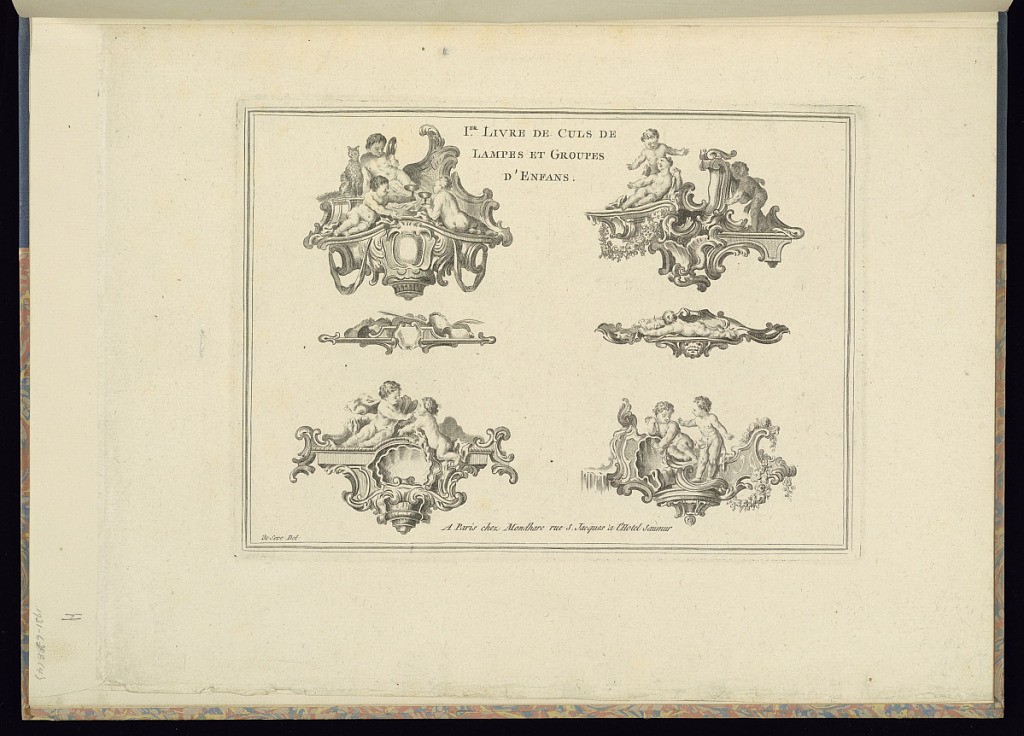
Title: Title Page
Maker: Jacques de Sève, French, active 1742 – 1788
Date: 1759–80
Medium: Etching and engraving on laid paper
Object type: Print
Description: Title page for a series of tailpiece designs featuring putti or children. The title is lettered upper center with six designs for tailpieces below. The vignettes feature putti with rococo ornament, cartouches, and festoons of flowers. The rococo designs include c-scrolls, s-scrolls, shell, leaf, and mask motifs. The plate is signed with the publisher's address below.